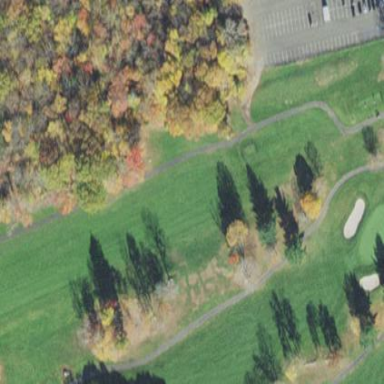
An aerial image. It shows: Scenic golf fairway.